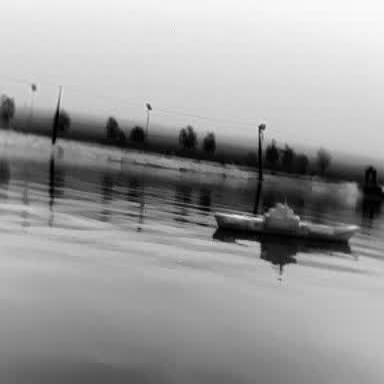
There is a warship in the infrared image.